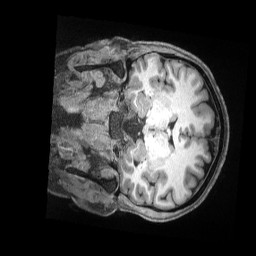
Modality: T1w
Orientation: coronal
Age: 34
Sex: female
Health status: ill
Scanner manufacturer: siemens
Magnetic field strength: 3 T
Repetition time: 2.5 s
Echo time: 0.00181 s